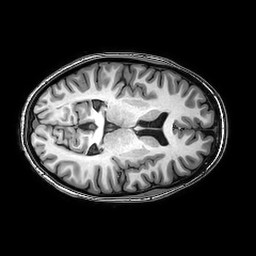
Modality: T1w
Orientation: axial
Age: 21
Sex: female
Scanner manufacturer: philips
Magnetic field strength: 3 T
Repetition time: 0.008381 s
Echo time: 0.00387 s